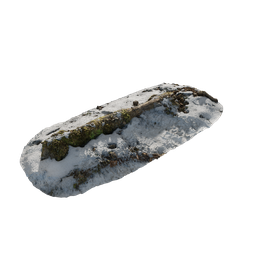
Label: nature